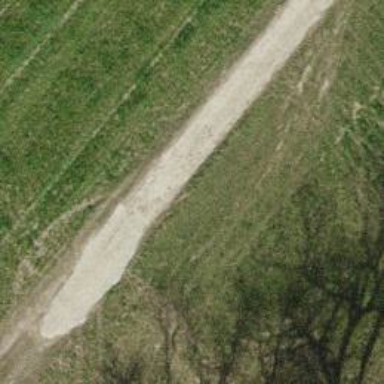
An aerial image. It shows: Concrete track with grade 1 standard.